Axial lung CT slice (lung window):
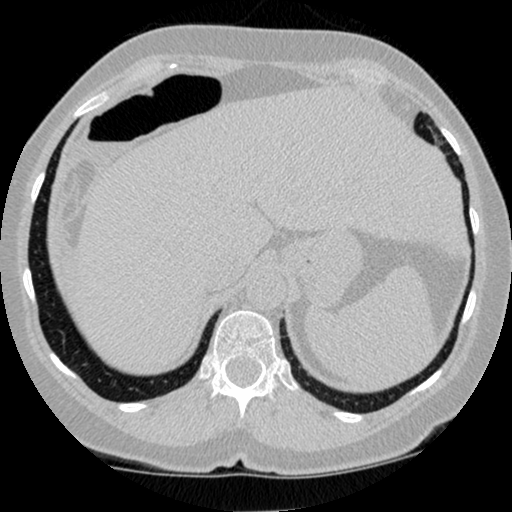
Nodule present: no